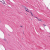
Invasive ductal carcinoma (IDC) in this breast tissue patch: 0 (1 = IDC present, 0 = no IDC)